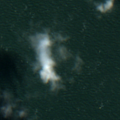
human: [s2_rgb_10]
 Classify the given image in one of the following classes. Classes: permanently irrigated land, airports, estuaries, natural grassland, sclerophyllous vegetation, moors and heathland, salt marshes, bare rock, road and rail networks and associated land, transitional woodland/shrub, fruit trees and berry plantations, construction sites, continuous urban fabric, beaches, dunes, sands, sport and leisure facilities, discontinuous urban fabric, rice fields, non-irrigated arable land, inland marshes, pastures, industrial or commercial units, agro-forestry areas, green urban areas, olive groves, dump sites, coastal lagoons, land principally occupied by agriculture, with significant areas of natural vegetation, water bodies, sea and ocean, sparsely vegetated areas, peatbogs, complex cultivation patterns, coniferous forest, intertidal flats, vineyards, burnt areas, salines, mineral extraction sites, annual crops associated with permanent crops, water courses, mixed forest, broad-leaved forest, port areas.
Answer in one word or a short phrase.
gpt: sea and ocean